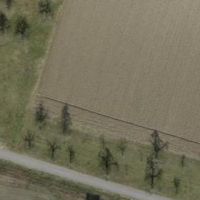
EUNIS habitat code: 25
Species observed at this site:
Tachybaptus ruficollis
Turdus philomelos
Anas crecca
Falco subbuteo
Emberiza citrinella
Anthus spinoletta
Dendrocopos major
Prunella modularis
Turdus viscivorus
Buteo buteo
Sylvia atricapilla
Chroicocephalus ridibundus
Phylloscopus collybita
Poecile palustris
Larus michahellis
Gallinula chloropus
Ardea alba
Erithacus rubecula
Pica pica
Phoenicurus ochruros
Sitta europaea
Falco tinnunculus
Picus viridis
Corvus corax
Anas acuta
Accipiter nisus
Motacilla cinerea
Cyanistes caeruleus
Anas platyrhynchos
Sturnus vulgaris
Chloris chloris
Troglodytes troglodytes
Aythya ferina
Larus canus
Passer domesticus
Fringilla coelebs
Mareca penelope
Passer montanus
Turdus merula
Columba palumbus
Phalacrocorax carbo
Mareca strepera
Parus major
Mergus merganser
Milvus milvus
Turdus pilaris
Milvus migrans
Motacilla alba